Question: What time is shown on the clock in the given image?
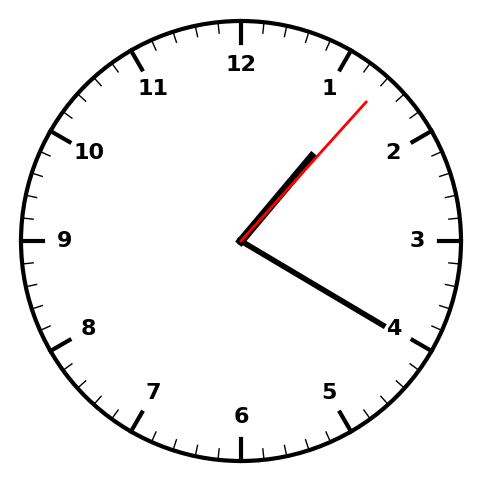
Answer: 01:20:07